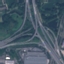
Land use / land cover class: Highway